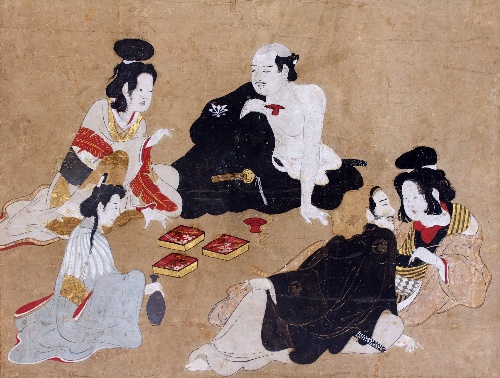
Title: 遊楽図|People Partying
Artist: Unidentified
Date: ca. 1625
Object type: Hanging scroll
Classification: Paintings
Medium: Hanging scroll; ink and color on paper
Culture: Japan
Dimensions: Image: 10 1/8 × 13 7/16 in. (25.7 × 34.2 cm)
Overall with mounting: 44 1/2 × 20 3/16 in. (113 × 51.3 cm)
Department: Asian Art
Credit line: Mary and Cheney Cowles Collection, Gift of Mary and Cheney Cowles, 2019
Accession year: 2019
Repository: Metropolitan Museum of Art, New York, NY
Tags: Drinking|Men|Women